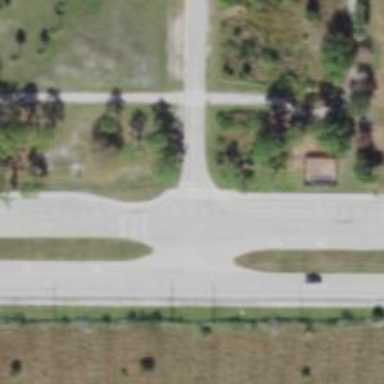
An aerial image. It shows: Asphalt footway with marked crossing.